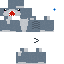
A female skeleton skin with dark skin, wearing brown helmet dressed in a blue hoodie and brown pants, featuring a fangs.